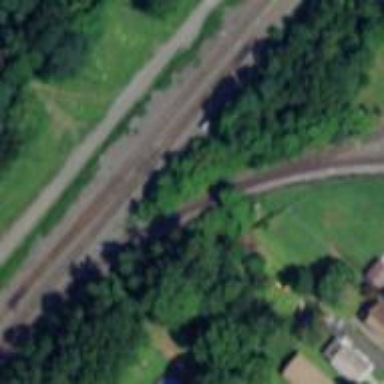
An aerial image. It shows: Railway spur service.